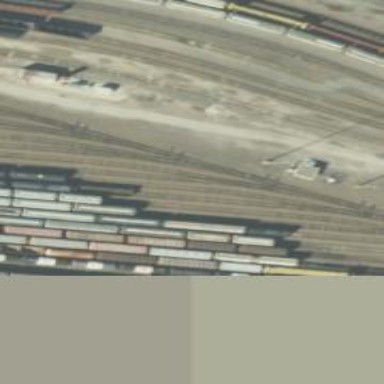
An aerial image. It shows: Railway yard in service.